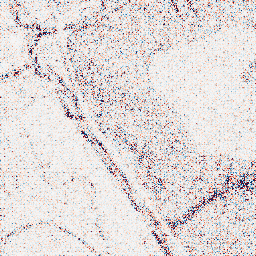
Category: wavelet
Decomposition family: wavelet_dwt
Decomposition parameters: wavelet: sym4
level: 1
Upsampling method: regularized
Upsampling parameters: scale: 2
lambda_reg: 0.1
Upsampling scale: 2